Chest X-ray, PA view. Patient: 60 years old, sex F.
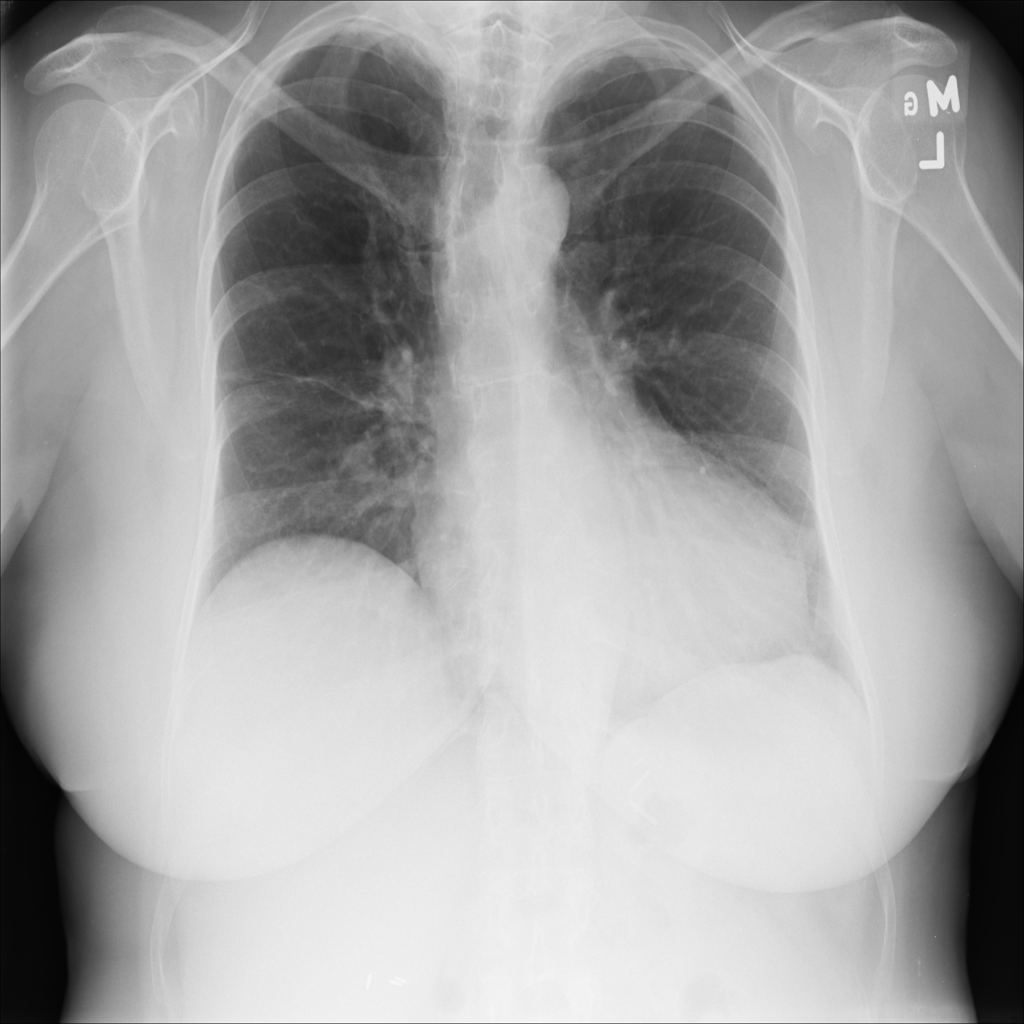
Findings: Atelectasis, Fibrosis, Pleural_Thickening